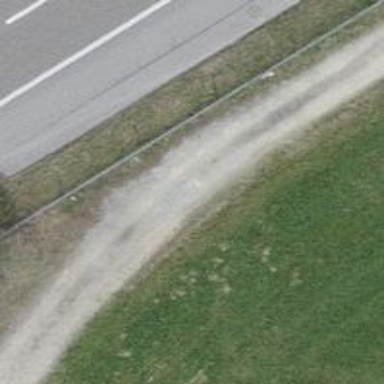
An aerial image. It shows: Gravel track with grade 2 quality.